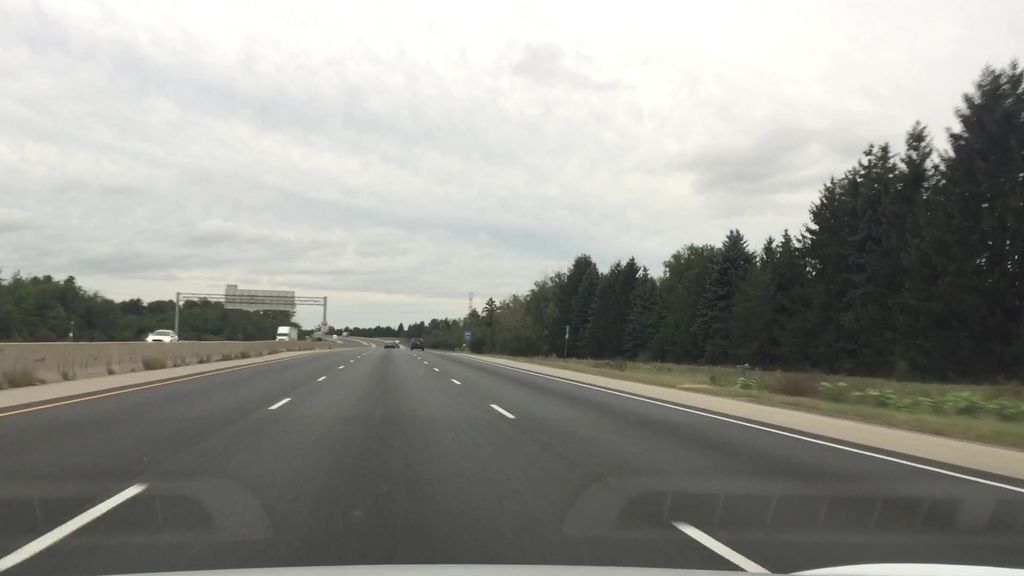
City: kitchener-waterloo